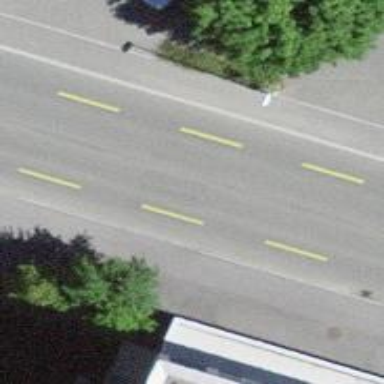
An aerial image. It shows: Zebra crossing on the road.